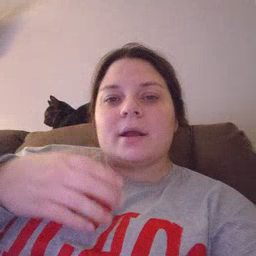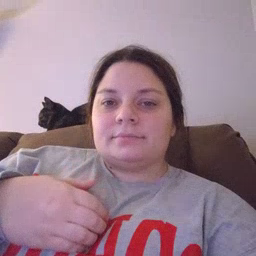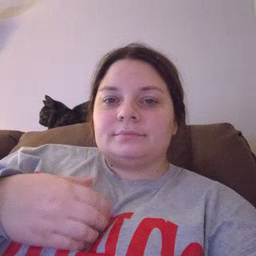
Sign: sad